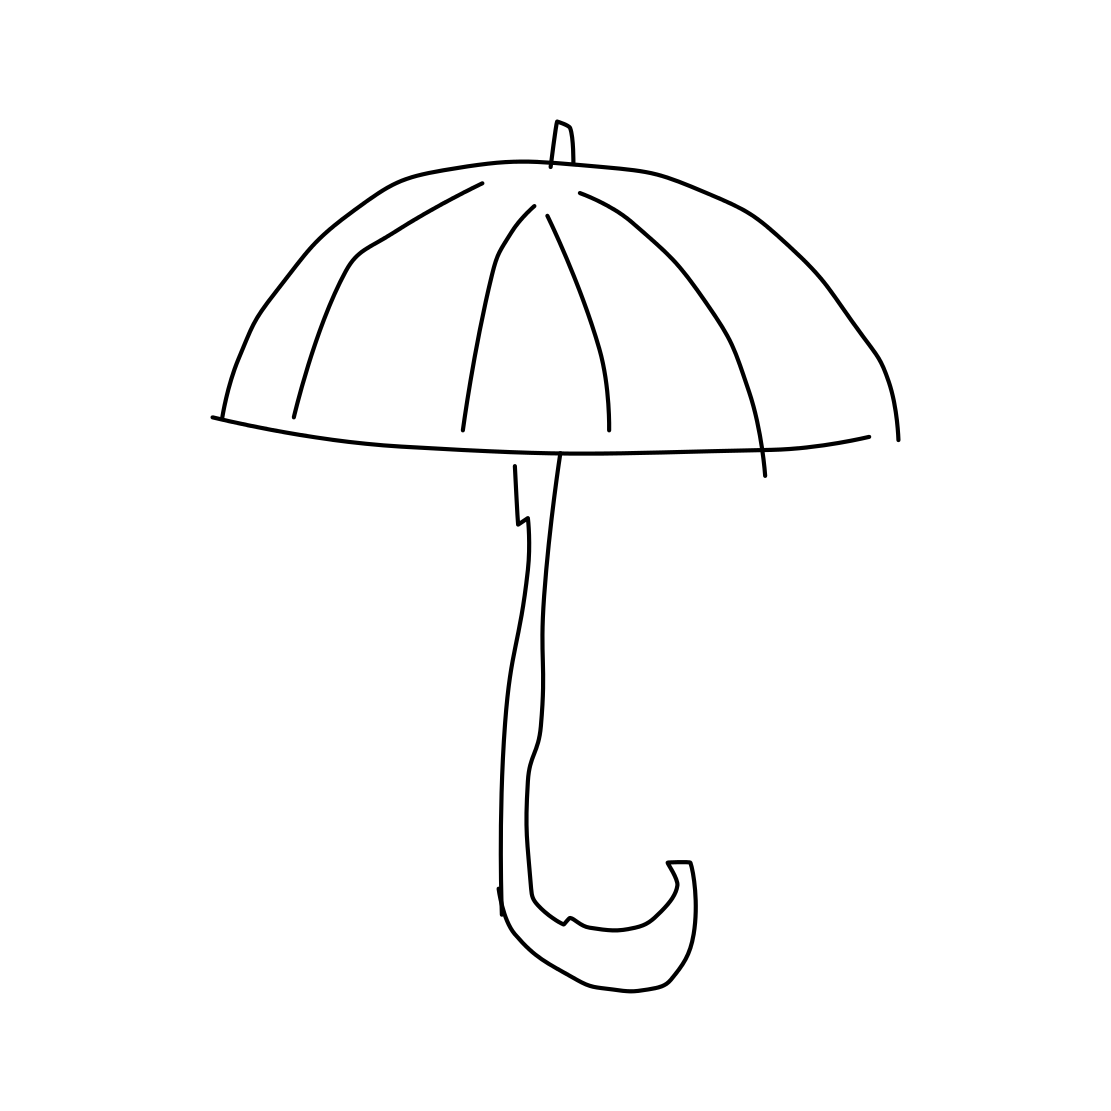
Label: umbrella